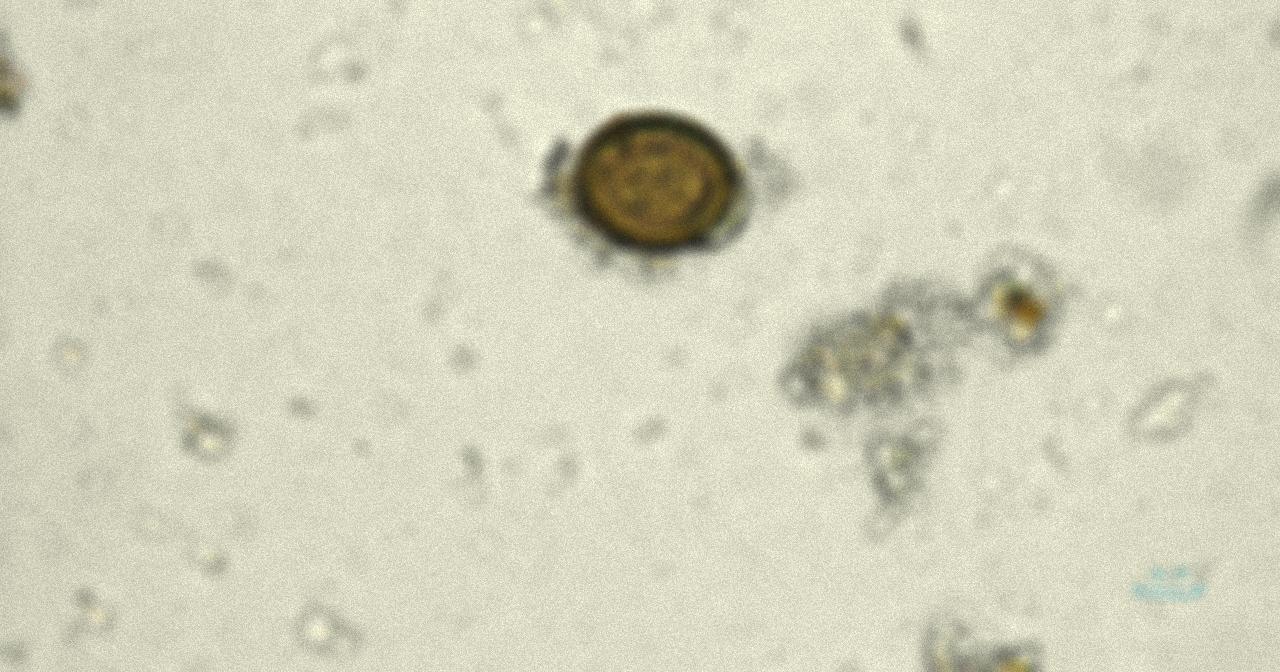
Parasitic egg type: Taenia spp. egg